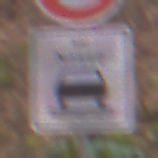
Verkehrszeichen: BeiNaesse
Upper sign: Geschwindigkeit110
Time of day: Midday
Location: Outdoor (Nature)
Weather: Overcast
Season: Autumn
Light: Natural